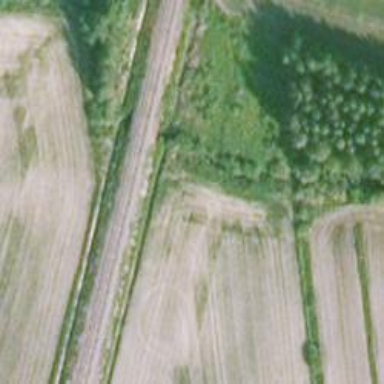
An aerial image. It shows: Railway bridge with B1 track class.